Field crop: maize
Growth stage: 1
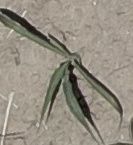
Species: sorghum